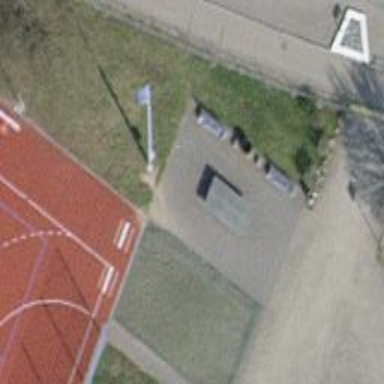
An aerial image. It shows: Athletics pitch with sandy surface for leisure land activities.